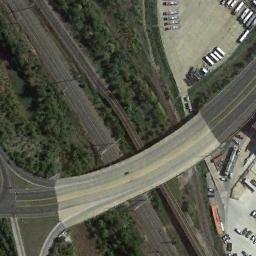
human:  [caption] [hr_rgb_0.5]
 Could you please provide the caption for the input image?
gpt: The overpass is over the roads and railways and some open areas are next to the overpass .

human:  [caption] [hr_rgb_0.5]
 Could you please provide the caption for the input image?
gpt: The overpass is next to some trees and a parking lot .

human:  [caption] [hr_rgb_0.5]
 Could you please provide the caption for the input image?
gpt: The overpass is divided into three roads .

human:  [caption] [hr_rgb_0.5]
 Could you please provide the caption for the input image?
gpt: Many trees are beside the overpass .

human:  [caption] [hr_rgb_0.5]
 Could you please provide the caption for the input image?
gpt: There are some green trees and containers beside the overpass .